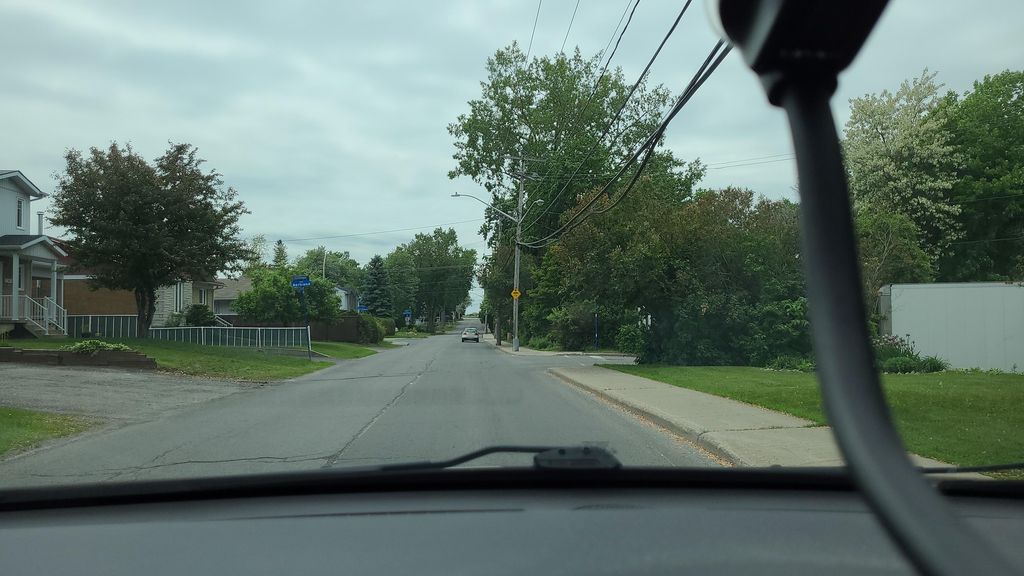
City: montreal